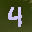
Label: 4